Field crop: tomato
Growth stage: 1
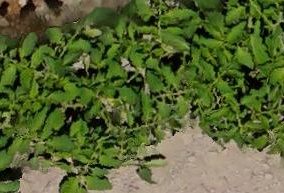
Species: tomato